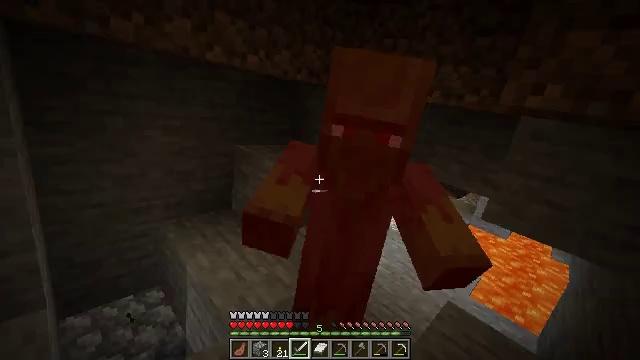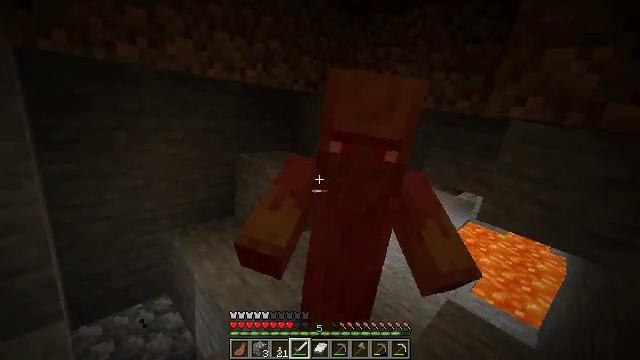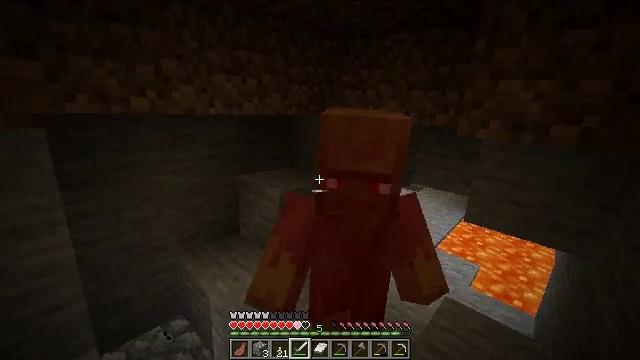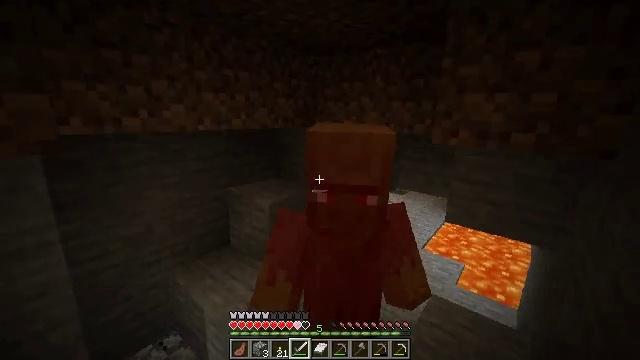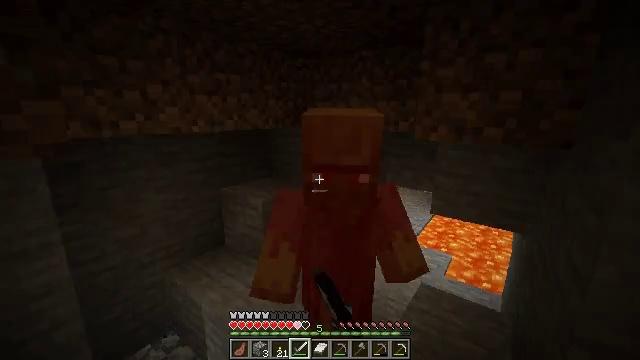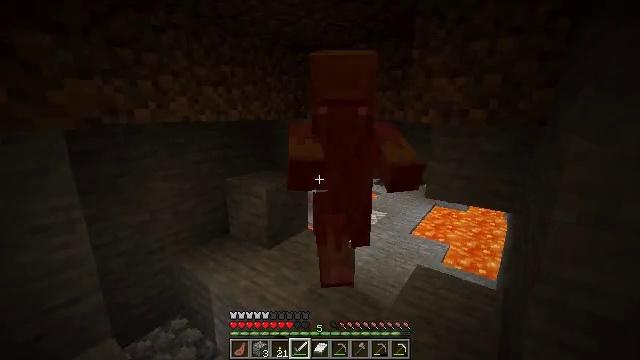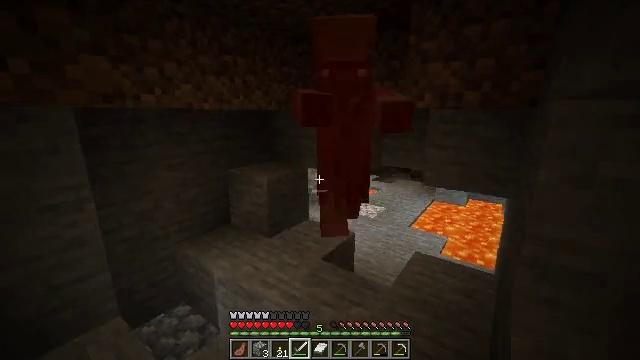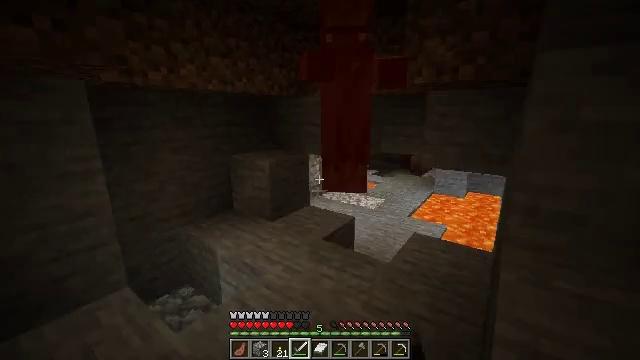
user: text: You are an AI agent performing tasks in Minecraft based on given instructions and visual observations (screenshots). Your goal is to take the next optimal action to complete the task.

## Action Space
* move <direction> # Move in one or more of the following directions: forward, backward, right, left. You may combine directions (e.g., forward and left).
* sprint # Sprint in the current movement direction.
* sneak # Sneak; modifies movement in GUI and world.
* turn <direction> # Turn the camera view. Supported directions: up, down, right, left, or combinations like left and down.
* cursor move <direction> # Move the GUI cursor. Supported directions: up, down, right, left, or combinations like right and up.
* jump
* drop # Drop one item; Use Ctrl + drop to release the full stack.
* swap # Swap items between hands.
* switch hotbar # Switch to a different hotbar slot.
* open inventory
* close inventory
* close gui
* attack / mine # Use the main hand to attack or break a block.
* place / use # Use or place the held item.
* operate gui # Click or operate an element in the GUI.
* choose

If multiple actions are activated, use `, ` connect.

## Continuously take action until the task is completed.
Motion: motion action
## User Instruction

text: Kill undead mobs.
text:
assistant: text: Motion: move back, attack / mine
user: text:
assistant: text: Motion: move back, turn up
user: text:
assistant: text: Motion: move back, turn right and up, attack / mine
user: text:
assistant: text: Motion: move back, turn right, attack / mine
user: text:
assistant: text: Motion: move back, attack / mine
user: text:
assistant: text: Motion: no_op
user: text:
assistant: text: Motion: attack / mine
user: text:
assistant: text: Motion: attack / mine